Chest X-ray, AP view. Patient: 17 years old, sex F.
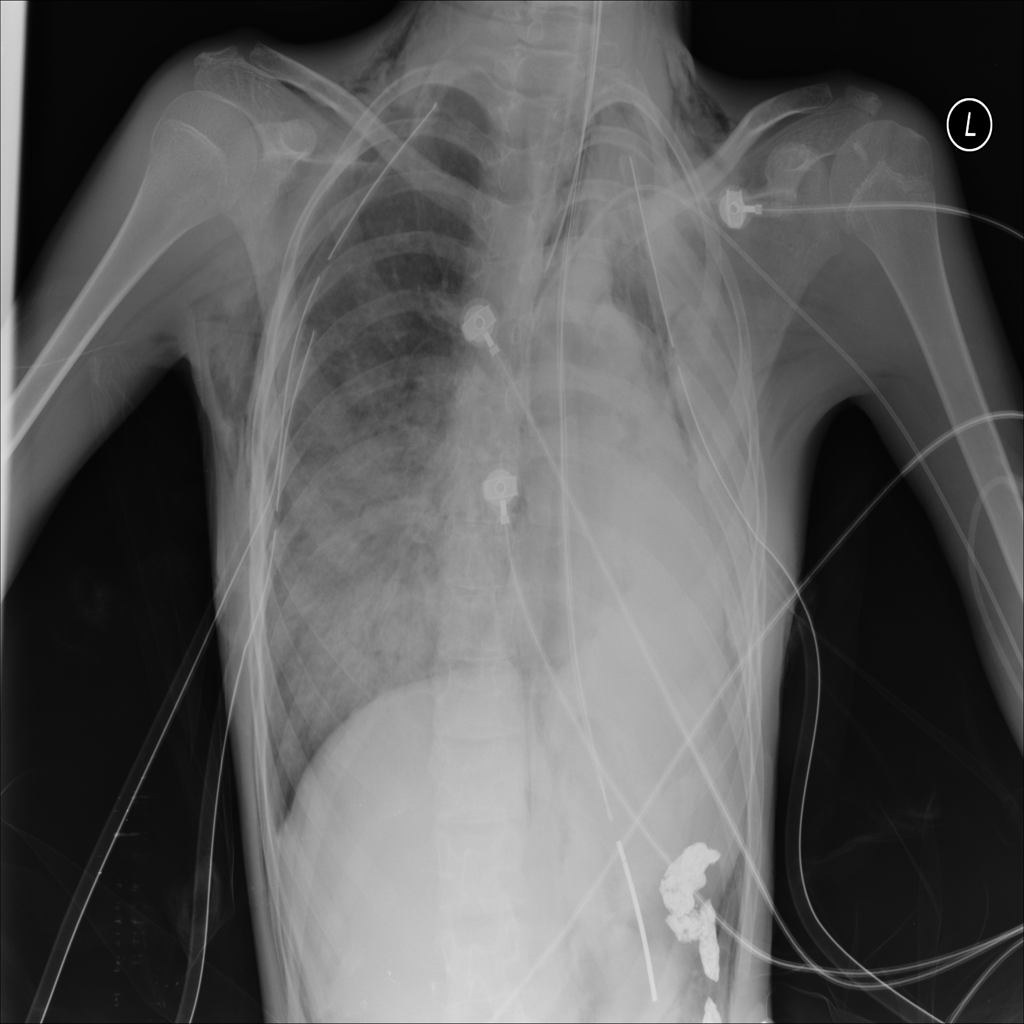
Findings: Consolidation, Emphysema, Infiltration, Pneumothorax